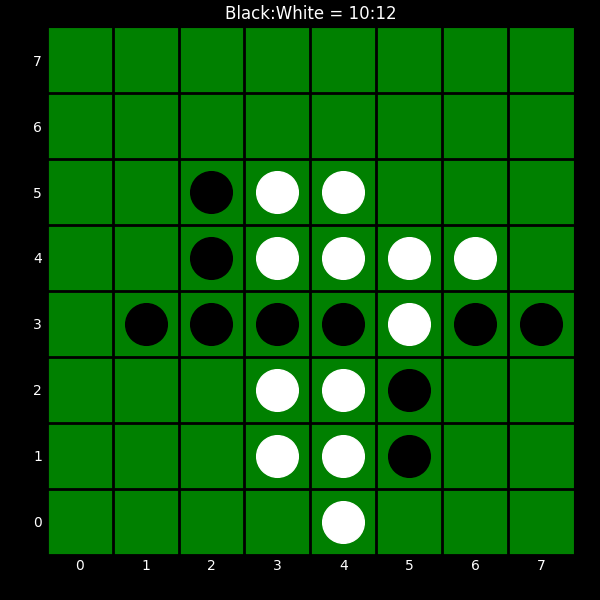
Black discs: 10
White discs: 12